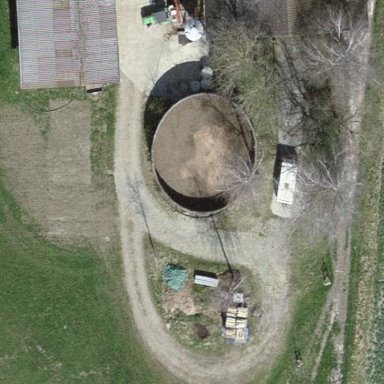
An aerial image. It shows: Storage tank that is man-made.